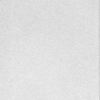
Label: dusty